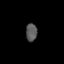
Tissue: lung
Cell type: Others
Senescence score: 0.203
Nuclear area (px): 197
Mean DAPI intensity: 87.792